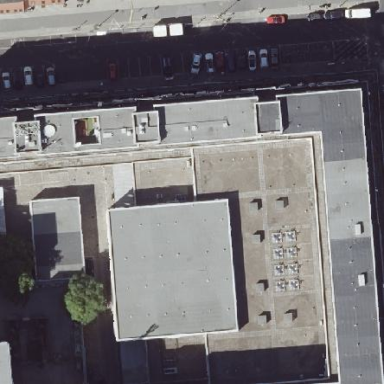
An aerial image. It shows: Civic building.